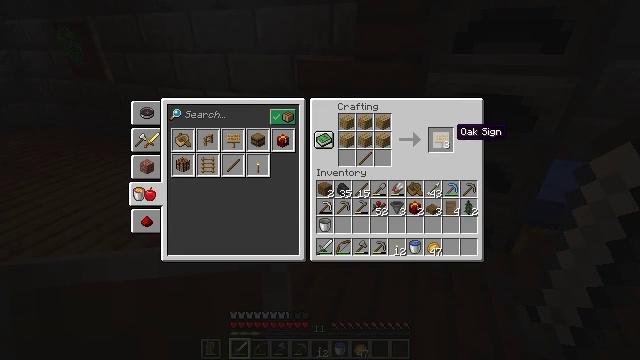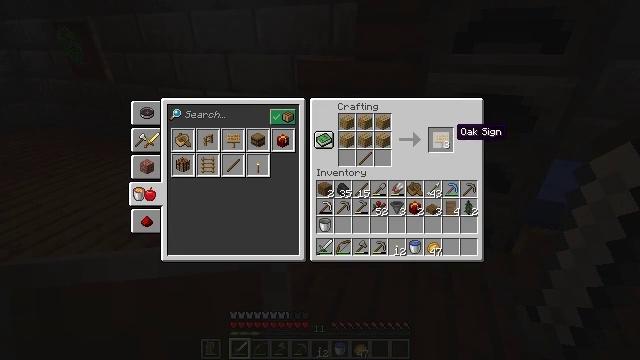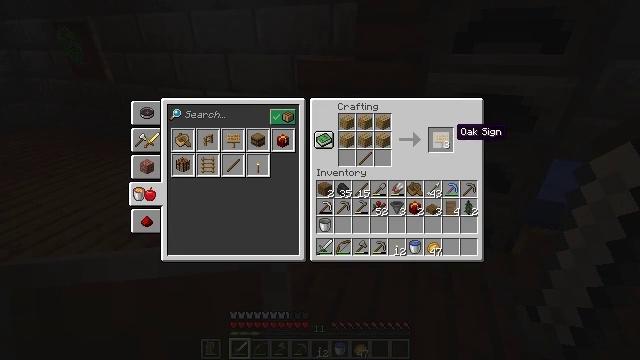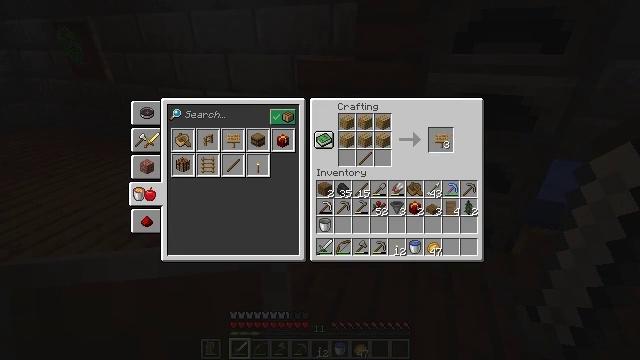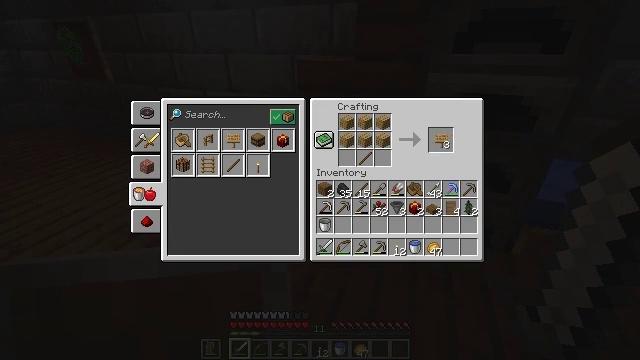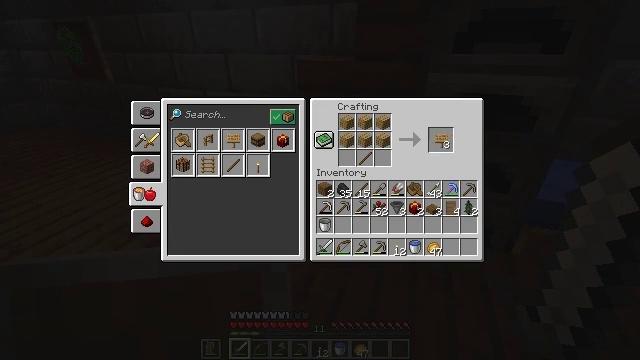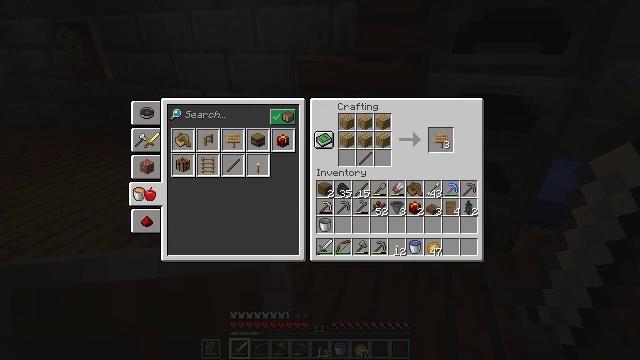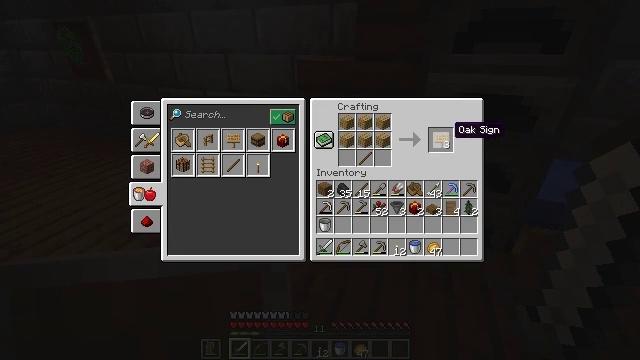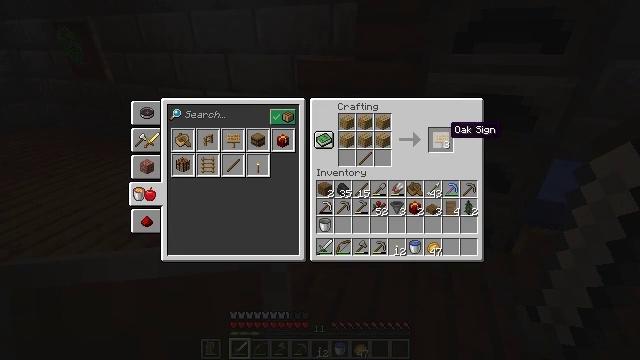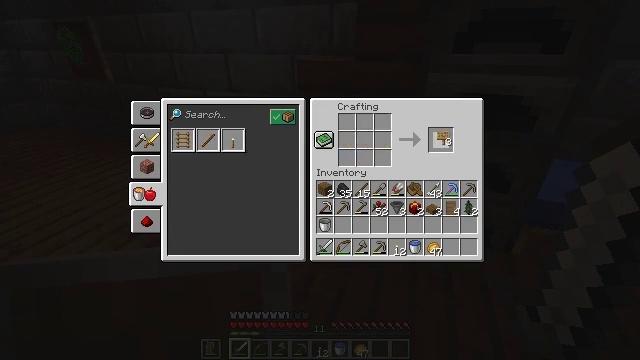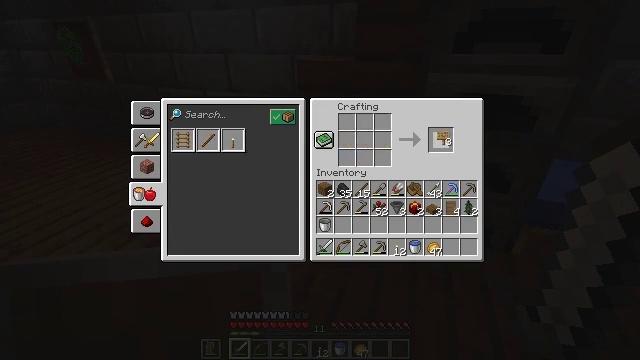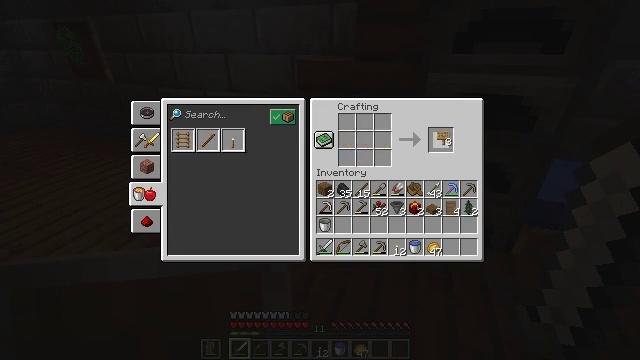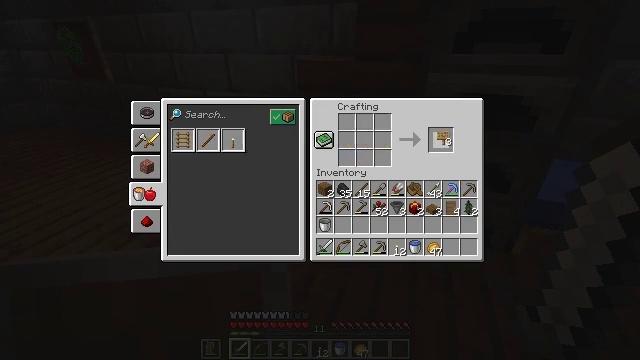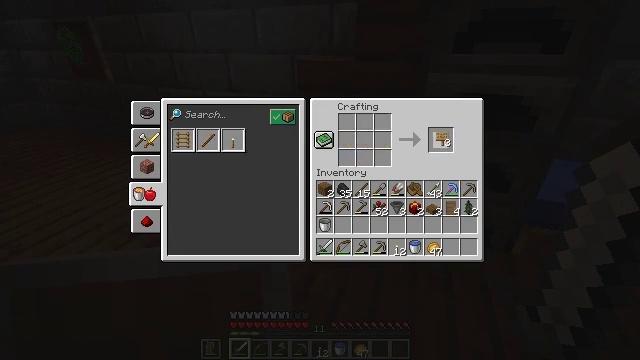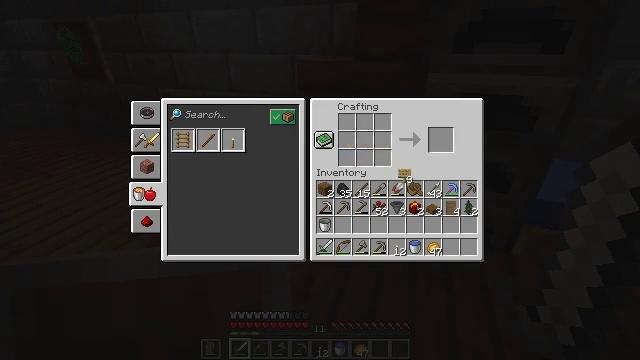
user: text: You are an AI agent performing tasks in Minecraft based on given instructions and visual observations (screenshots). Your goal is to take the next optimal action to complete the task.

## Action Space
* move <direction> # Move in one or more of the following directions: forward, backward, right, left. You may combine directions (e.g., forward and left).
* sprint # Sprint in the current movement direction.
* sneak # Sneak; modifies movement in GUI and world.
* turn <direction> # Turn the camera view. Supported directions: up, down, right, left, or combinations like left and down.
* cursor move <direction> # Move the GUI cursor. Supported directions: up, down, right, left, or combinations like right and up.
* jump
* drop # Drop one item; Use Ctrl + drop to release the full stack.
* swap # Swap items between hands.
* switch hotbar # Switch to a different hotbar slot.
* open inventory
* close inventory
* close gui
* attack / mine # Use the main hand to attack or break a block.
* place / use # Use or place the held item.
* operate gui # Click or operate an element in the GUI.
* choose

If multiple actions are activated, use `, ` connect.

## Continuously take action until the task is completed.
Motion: motion action
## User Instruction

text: Craft an oak sign.
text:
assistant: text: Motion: no_op
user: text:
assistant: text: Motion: no_op
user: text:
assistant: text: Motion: no_op
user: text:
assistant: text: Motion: no_op
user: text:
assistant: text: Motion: no_op
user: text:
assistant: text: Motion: no_op
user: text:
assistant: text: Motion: no_op
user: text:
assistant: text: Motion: no_op
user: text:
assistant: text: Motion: operate gui
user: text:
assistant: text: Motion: operate gui
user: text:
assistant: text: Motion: no_op
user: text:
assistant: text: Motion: no_op
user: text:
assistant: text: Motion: no_op
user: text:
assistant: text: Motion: cursor move left and down
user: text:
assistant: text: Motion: no_op